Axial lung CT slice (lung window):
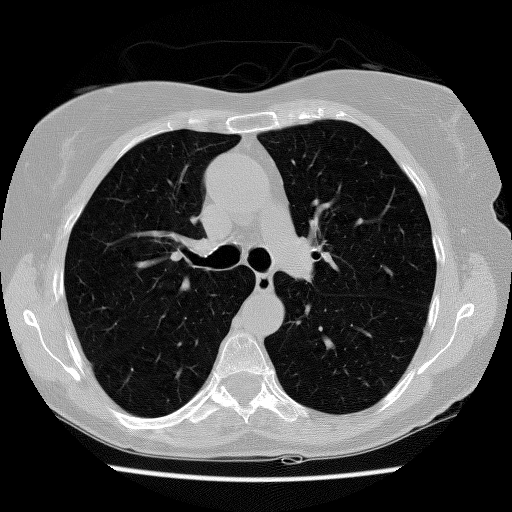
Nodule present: no